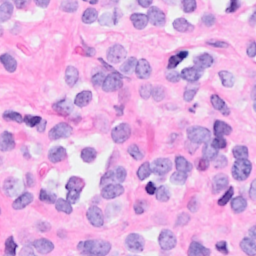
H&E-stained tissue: Breast